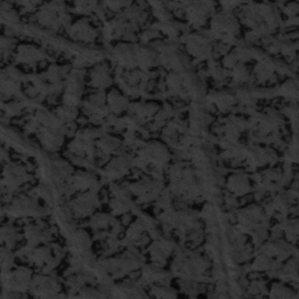
Label: frost